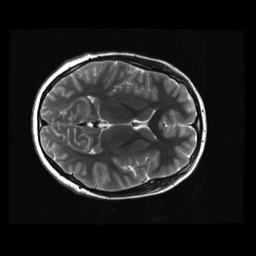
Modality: T2w
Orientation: axial
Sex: male
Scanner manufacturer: ge
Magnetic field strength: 3 T
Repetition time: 5 s
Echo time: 0.101 s